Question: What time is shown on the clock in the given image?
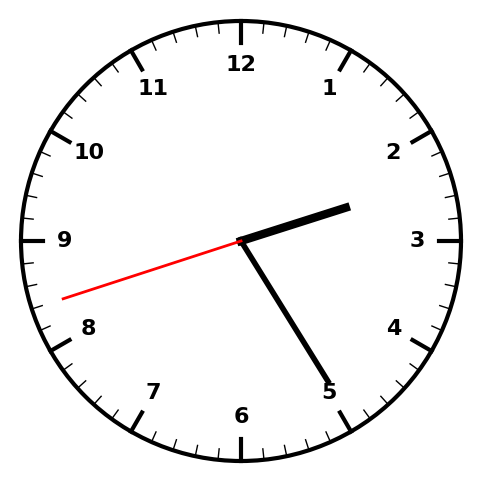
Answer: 02:24:42